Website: lowes
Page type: customer-info-address
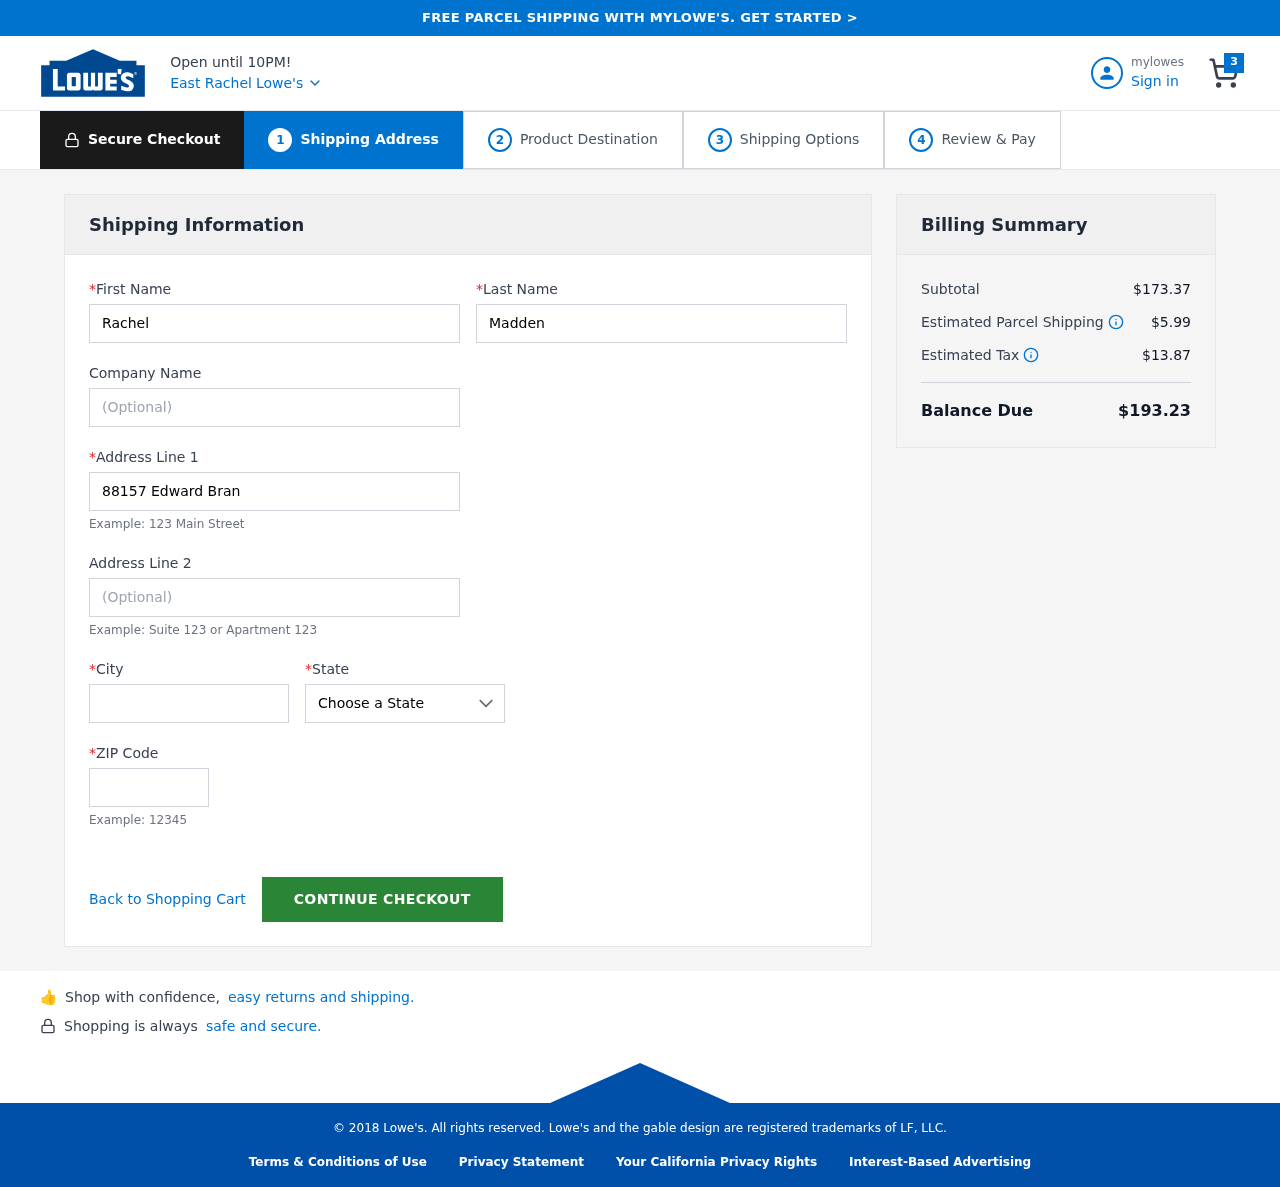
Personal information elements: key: PII_CITY
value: East Rachel
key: PII_FIRSTNAME
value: Rachel
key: PII_LASTNAME
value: Madden
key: PII_POSTCODE
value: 74988
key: PII_STATE
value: AS
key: PII_STREET
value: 88157 Edward Branch Apt. 637
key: PII_STREET2
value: Suite 984
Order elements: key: ORDER_NUM_ITEMS
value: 3
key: ORDER_SUBTOTAL
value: $173.37
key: ORDER_SHIPPING_COST
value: $5.99
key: ORDER_TAX
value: $13.87
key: ORDER_TOTAL
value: $193.23